Interaction volume radius: 5 \u00c5
Interaction volume height: 25 \u00c5
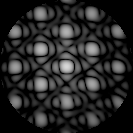
Disorder parameter: 0.07667